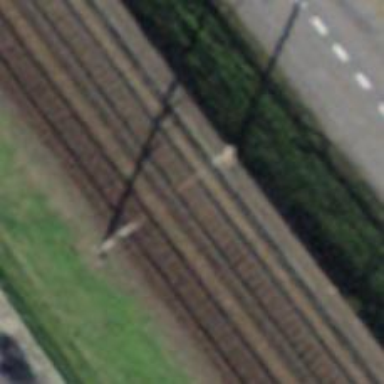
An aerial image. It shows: Railway milestone.